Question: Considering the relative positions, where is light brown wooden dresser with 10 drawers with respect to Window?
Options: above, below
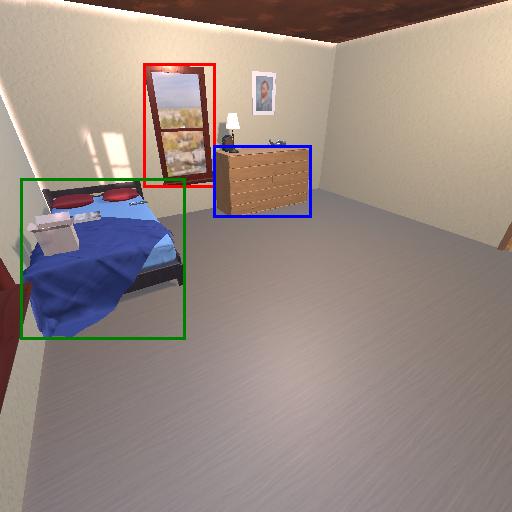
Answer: above